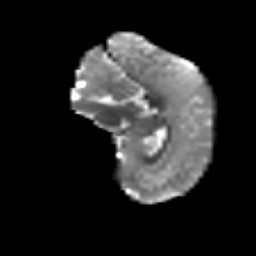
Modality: T2w
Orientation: sagittal
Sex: male
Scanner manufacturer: siemens
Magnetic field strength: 3 T
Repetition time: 5 s
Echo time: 0.071 s